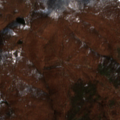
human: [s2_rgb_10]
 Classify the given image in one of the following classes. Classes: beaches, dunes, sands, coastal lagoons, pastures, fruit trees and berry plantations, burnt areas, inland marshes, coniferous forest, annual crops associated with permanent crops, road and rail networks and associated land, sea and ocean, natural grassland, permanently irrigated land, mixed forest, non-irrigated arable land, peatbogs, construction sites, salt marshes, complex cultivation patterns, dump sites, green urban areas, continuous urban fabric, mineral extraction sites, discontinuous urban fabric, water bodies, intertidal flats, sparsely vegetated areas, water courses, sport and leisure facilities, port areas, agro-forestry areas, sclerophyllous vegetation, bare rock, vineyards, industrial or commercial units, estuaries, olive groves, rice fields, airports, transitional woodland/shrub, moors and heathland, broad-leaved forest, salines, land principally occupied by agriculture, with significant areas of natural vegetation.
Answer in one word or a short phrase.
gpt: broad-leaved forest, transitional woodland/shrub